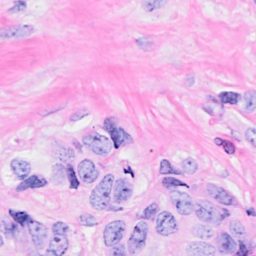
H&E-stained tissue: Breast